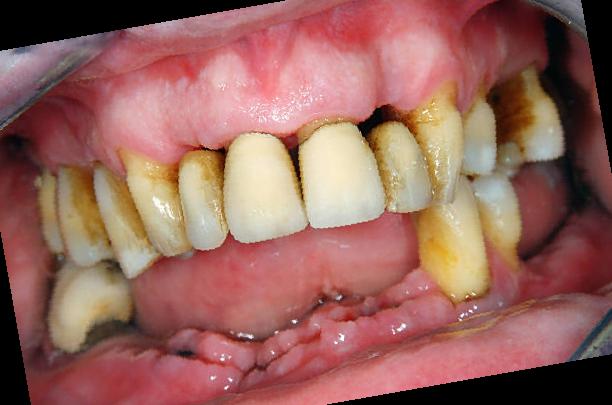
Condition: Calculus